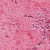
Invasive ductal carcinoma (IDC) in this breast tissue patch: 1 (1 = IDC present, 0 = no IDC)